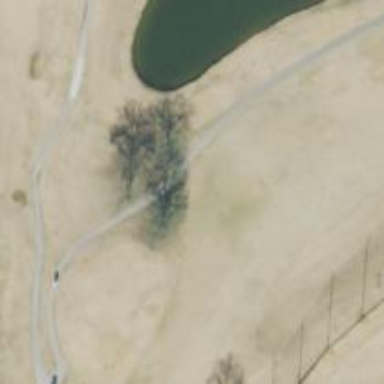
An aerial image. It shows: View of golf hole.